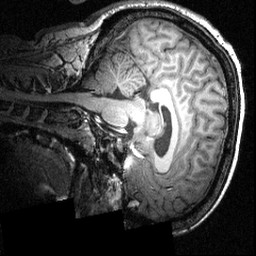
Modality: T1w
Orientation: sagittal
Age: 21
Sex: male
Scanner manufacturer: siemens
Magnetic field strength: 3.951 T
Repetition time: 1.5 s
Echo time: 0.00335 s